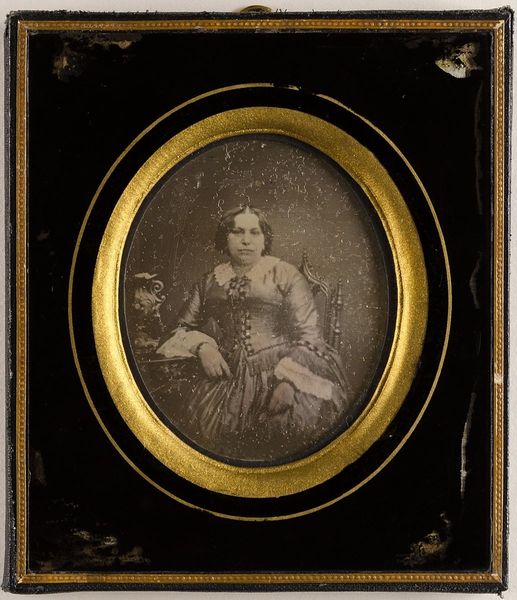
Titel: Unbekannte Frau
Künstler: Wilhelm Breuning
Standort: Hamburg
Institution: Museum für Kunst und Gewerbe Hamburg
Schlagwörter: frau, portrait, figur, person, foto, fotografie, photographie, photo, lichtbild, daguerreotypie, historische, bildwerke, angewandte und bildende kunst, hessische systematik, porträt, persönlichkeit, porträtfotografie, porträtphotographie, hüftbild